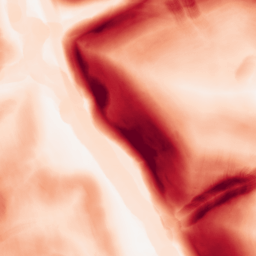
Category: morphological
Decomposition family: morphological_gradient
Decomposition parameters: size: 10
shape: disk
Upsampling method: cubic_mitchell
Upsampling parameters: scale: 4
Upsampling scale: 4